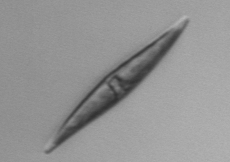
Label: Pleurosigma